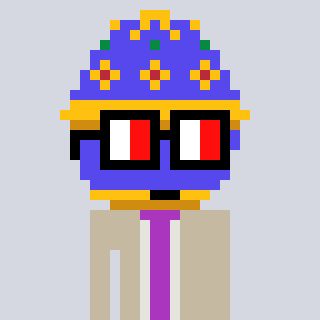
a pixel art character with square glasses with black frames and red eyes, a faberge-shaped head and a bege-colored body on a cool background